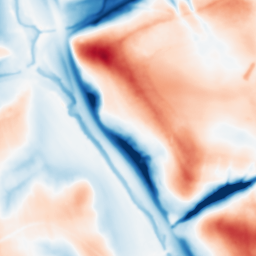
Category: multiscale
Decomposition family: dog
Decomposition parameters: sigma_low: 1
sigma_high: 20
Upsampling method: bilinear
Upsampling parameters: scale: 2
Upsampling scale: 2